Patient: sex M, age 66
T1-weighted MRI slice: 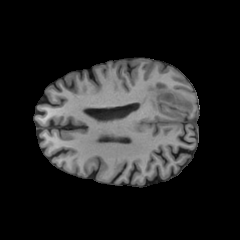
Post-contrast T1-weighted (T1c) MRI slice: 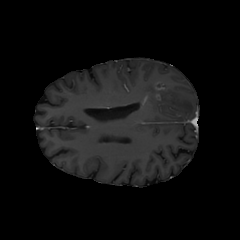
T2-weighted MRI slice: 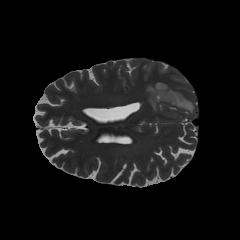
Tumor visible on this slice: yes
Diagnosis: Glioblastoma, IDH-wildtype
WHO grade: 4